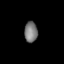
Tissue: lung
Cell type: Endothelial cells
Senescence score: 0.5715
Nuclear area (px): 270
Mean DAPI intensity: 118.993